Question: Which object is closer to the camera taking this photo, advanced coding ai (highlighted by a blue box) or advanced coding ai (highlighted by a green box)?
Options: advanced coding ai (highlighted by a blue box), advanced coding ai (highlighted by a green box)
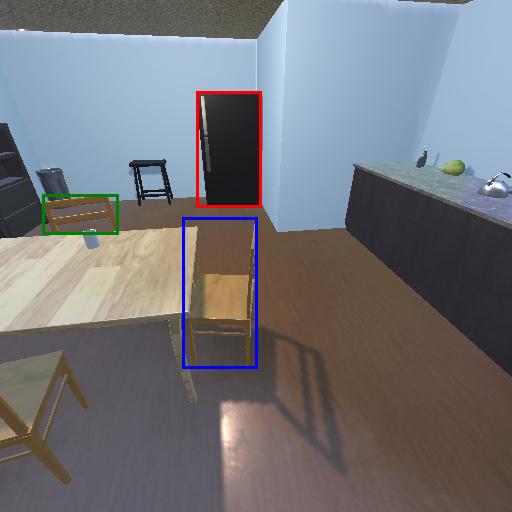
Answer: advanced coding ai (highlighted by a blue box)